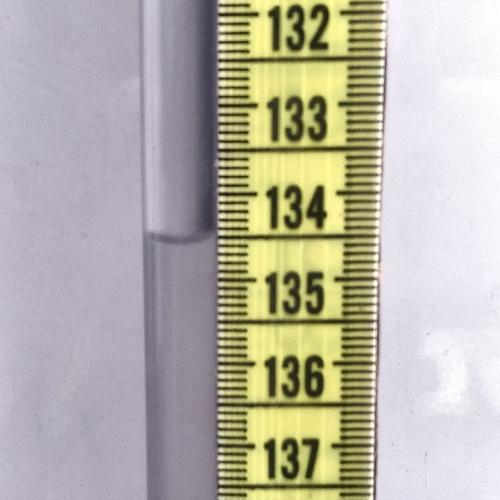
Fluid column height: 134.5 cm